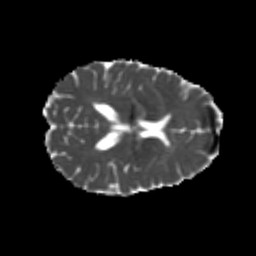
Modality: MD
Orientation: axial
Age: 21
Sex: female
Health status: healthy
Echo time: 0.074 s